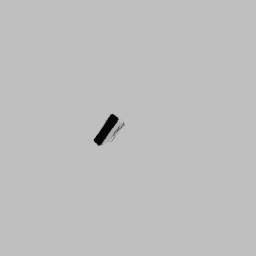
Label: electronics